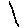
Label: line